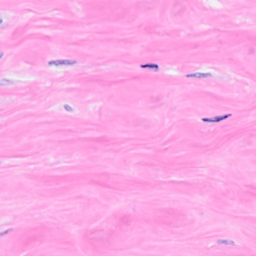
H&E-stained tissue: Breast